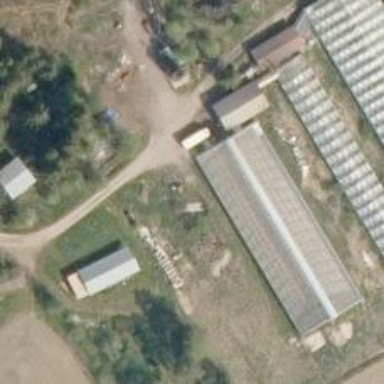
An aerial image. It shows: Greenhouse.